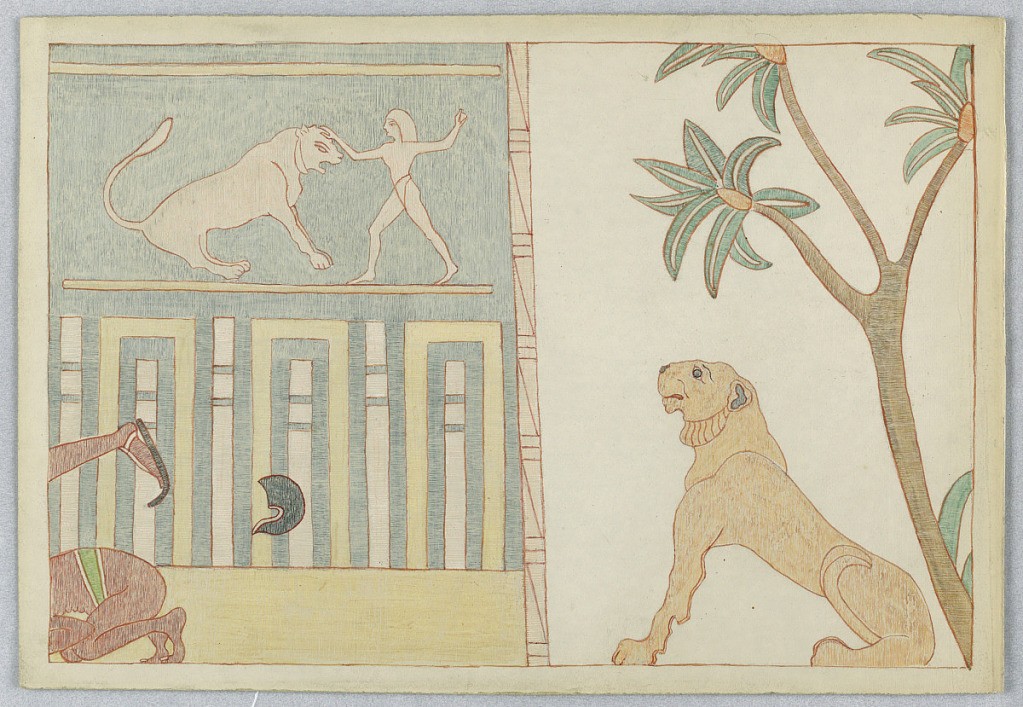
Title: The Lion Felled by the Man, Illustration for Aesop's Fables
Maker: Victor Wilbour
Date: ca. 1916
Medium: Pen and red ink, crayon on white board
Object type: Drawing
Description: Wall, left half, with painting - lion being felled by a man. Sections of two men, far left, fleeing a lion, right, under a palm tree.